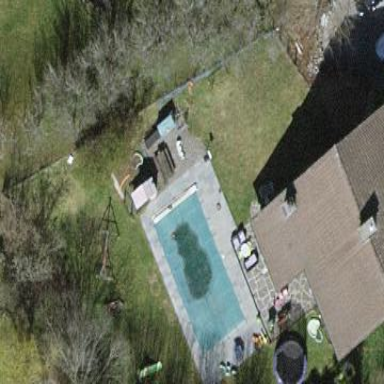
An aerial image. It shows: Swimming pool located in leisure land.